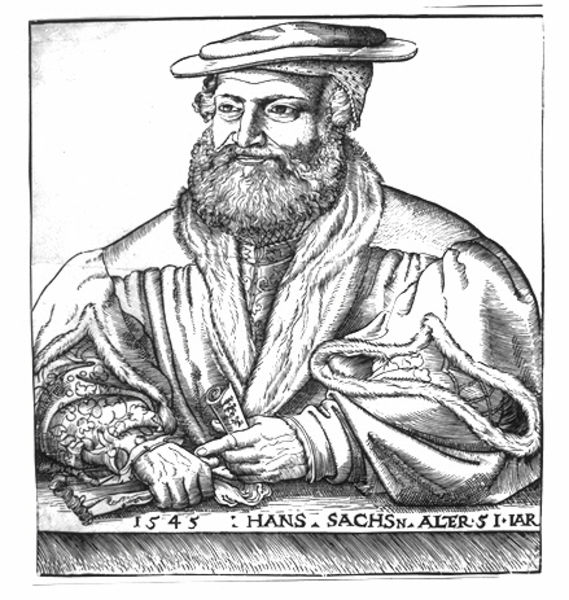
Titel: Bildnis des Hans Sachs
Künstler: Michael Ostendorfer
Institution: (Seriendruck)
Schlagwörter: hand, mann, weiß, frisur, grau, handschuh, handschuhe, hut, licht, mund, nase, schwarz, stirn, zeichnung, blick, muster, bart, kappe, mütze, augen, falten, gesicht, kragen, pelz, rahmen, vollbart, ärmel, bildnis, hände, portrait, porträt, gewand, haare, mantel, reich, blatt, brustbild, renaissance, lächeln, schrift, papier, grafik, hands, hat, white, black, dick, face, nose, old, robe, sitting, inschrift, gown, pattern, faltenwurf, jahreszahl, name, alter, buch, zettel, druck, schraffur, stich, text, beschriftung, herrscher, krause, brokat, rolle, pelzkragen, man, eyes, sash, schriftrolle, scroll, patrizier, hans, drawing, paper, kupferstich, black and white, fur, monochrome, sketch, beard, smile, nürnberg, schlitz, royal, clothes, pencil, albrecht dürer, reformation, eye, finger, fingers, lips, munt, hans sachs, sachs, pointing, geschlitzt, mustache, sleeves, wealthy, holding, 1545, bartträger, 5, 51, i, explorer, years, iar, schein, 51 jahre, fuger, talar, rolled, 1545 litho black ink portrait hans sach alter, aler, jahre, sachsn, long sleeve, alter 5